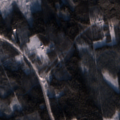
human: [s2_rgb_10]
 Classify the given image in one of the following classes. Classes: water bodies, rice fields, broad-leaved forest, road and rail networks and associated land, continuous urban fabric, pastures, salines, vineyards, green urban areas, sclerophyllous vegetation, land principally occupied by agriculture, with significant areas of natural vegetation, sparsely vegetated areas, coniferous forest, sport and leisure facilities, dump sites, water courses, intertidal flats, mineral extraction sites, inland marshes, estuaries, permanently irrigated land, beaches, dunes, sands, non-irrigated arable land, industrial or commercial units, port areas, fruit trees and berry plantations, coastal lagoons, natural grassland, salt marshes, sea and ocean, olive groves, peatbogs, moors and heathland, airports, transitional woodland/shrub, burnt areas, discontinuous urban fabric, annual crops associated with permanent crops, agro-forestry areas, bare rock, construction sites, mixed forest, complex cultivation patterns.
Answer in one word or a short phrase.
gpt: broad-leaved forest, coniferous forest, mixed forest, transitional woodland/shrub